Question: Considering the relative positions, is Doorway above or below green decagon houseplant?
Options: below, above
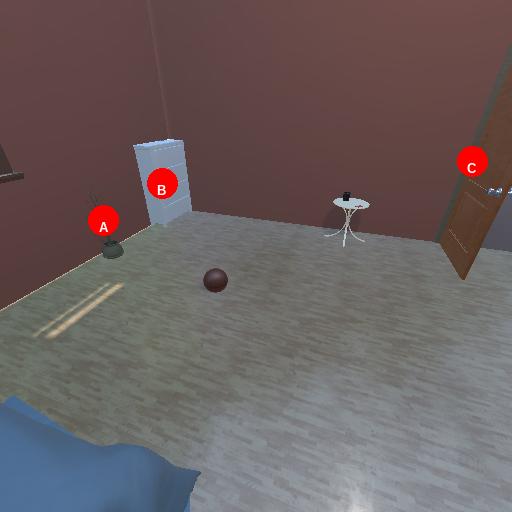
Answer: below